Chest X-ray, AP view. Patient: 29 years old, sex M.
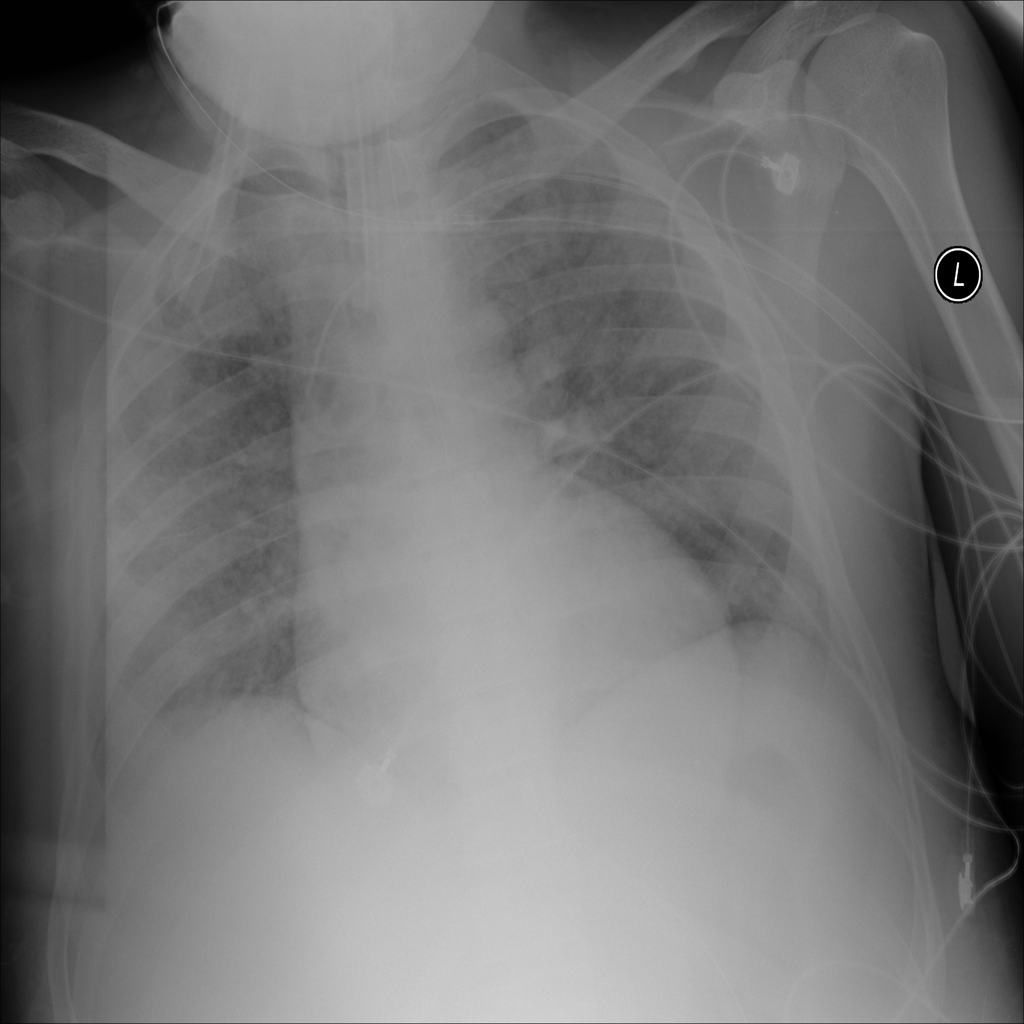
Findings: No Finding